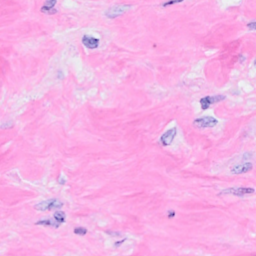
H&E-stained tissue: Breast